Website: home-depot
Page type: delivery-shipping
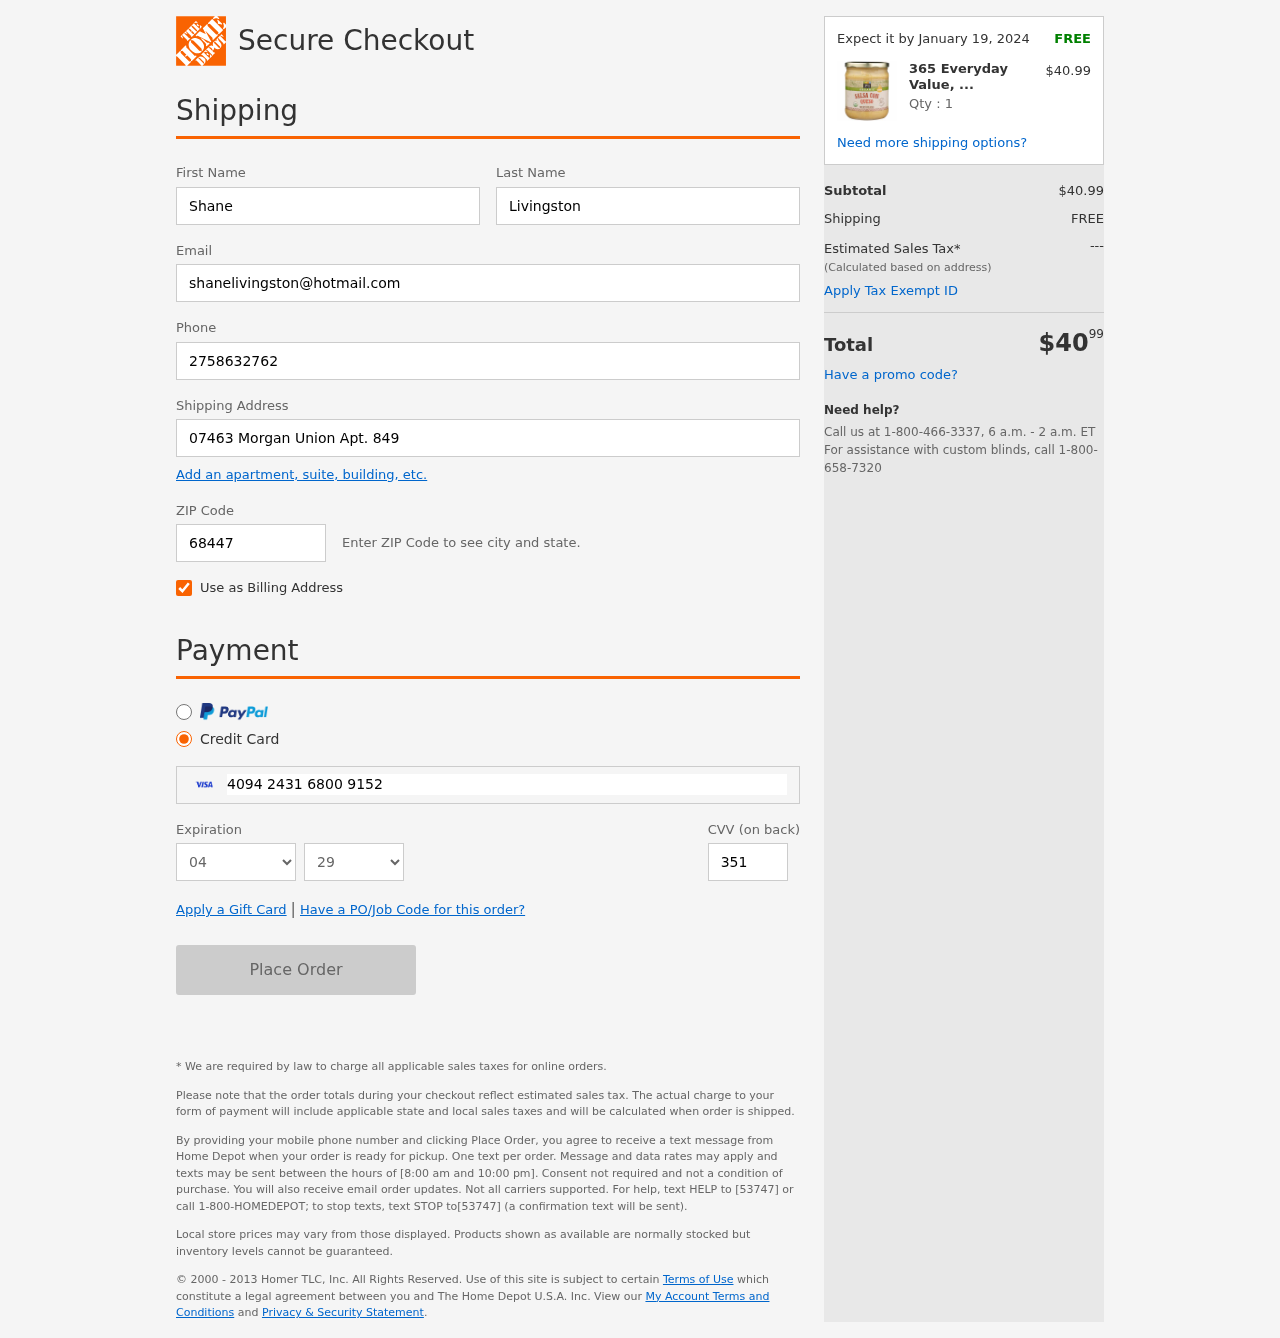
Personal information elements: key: PII_CARD_CVV
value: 351
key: PII_CARD_EXPIRY_MONTH
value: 04
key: PII_CARD_EXPIRY_YEAR
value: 29
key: PII_CARD_NUMBER
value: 4094 2431 6800 9152
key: PII_EMAIL
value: shanelivingston@hotmail.com
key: PII_FIRSTNAME
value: Shane
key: PII_LASTNAME
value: Livingston
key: PII_PHONE
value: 2758632762
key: PII_POSTCODE
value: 68447
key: PII_STREET
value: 07463 Morgan Union Apt. 849
Product elements: key: PRODUCT1_NAME
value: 365 Everyday Value, Organic Salsa Con Queso, 15 Oz
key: PRODUCT1_PRICE
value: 40.99
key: PRODUCT1_QUANTITY
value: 1
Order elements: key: ORDER_DELIVERY_DATE
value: Expect it by January 19, 2024
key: ORDER_SUBTOTAL
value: $40.99
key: ORDER_SHIPPING_COST
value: FREE
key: ORDER_TOTAL
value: $4099